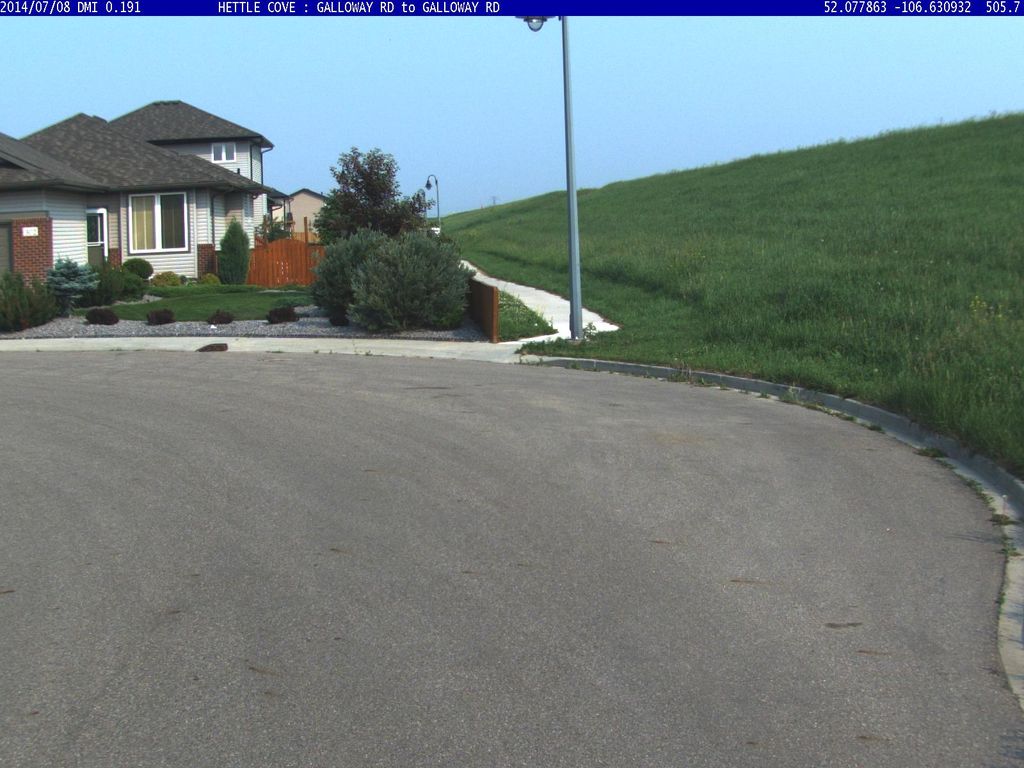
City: saskatoon